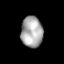
Tissue: lung
Cell type: Epithelial cells
Senescence score: 0.6144
Nuclear area (px): 667
Mean DAPI intensity: 167.468